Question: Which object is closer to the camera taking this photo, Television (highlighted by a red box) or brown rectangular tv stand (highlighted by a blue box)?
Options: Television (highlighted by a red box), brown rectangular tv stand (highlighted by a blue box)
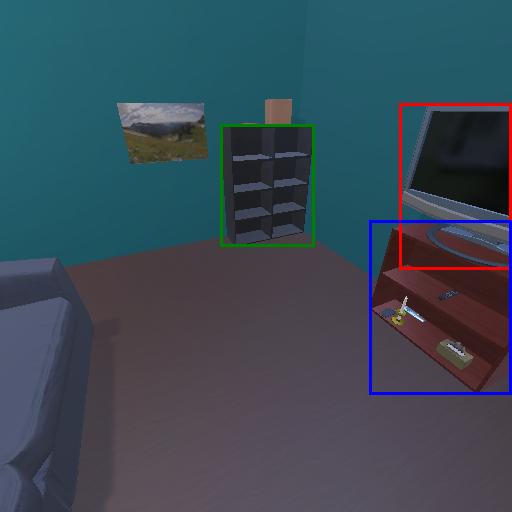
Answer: Television (highlighted by a red box)